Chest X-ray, PA view. Patient: 52 years old, sex M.
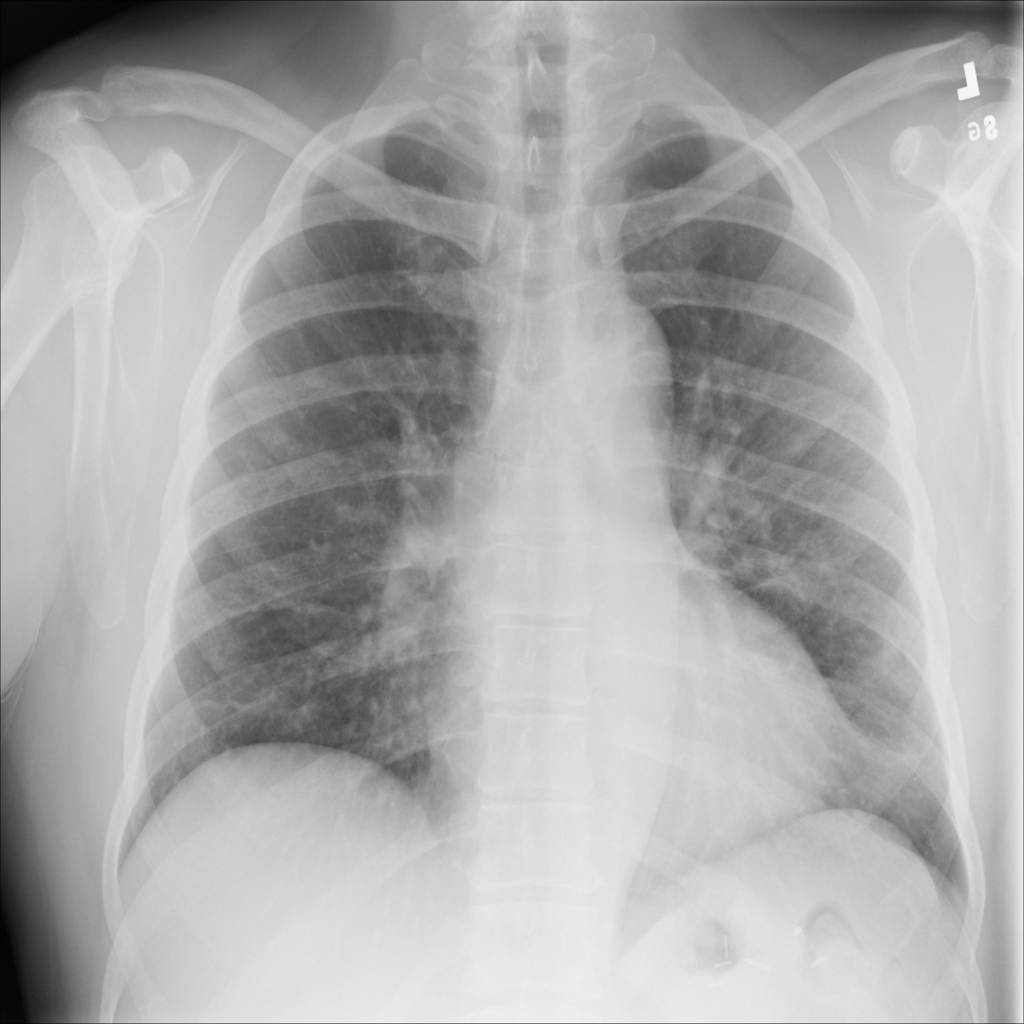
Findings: No Finding